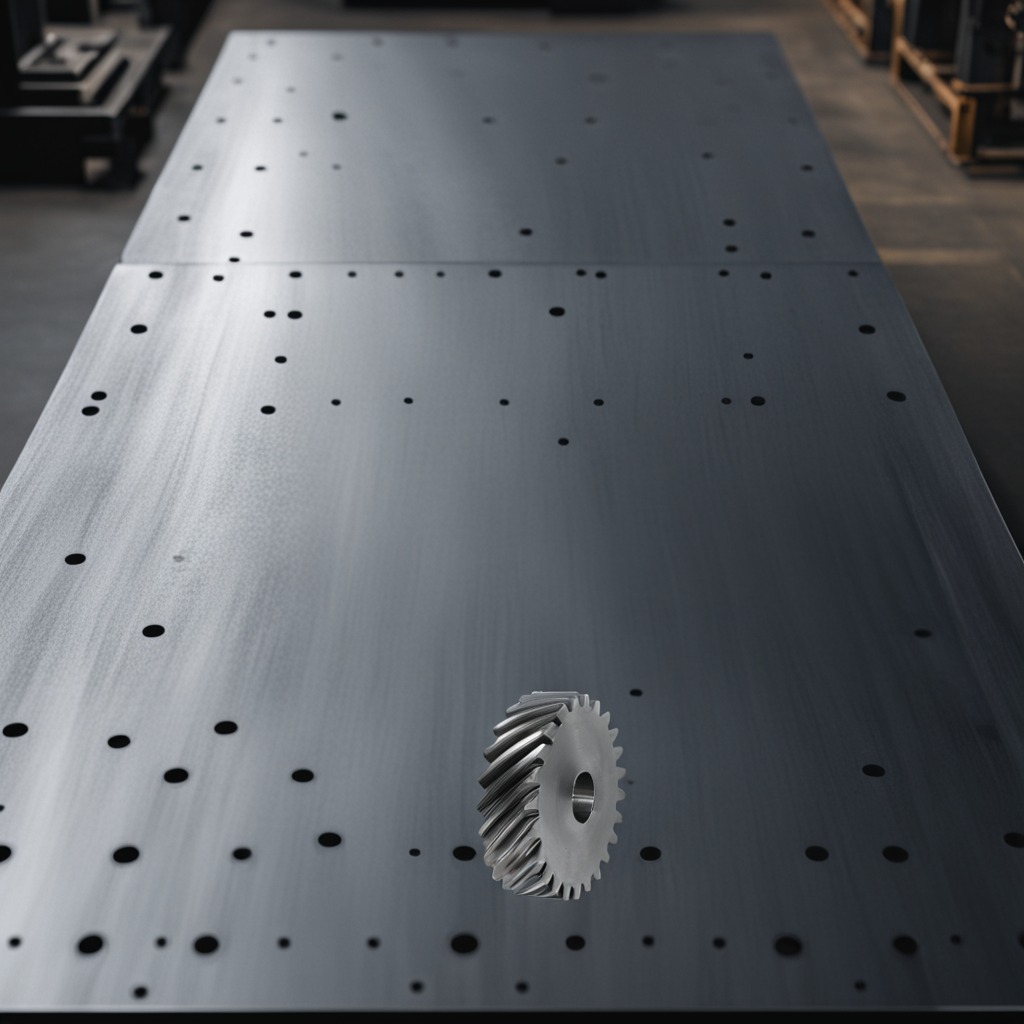
A steel gear with teeth is lying on the cold steel table in a mining workshop.